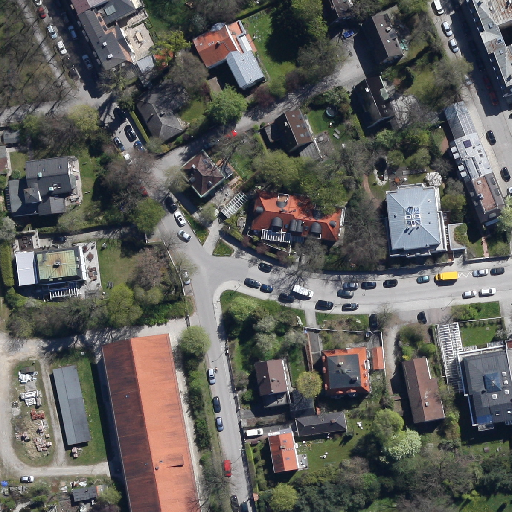
Referring expression: vehicle in the parking area